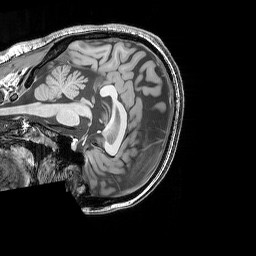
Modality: T1w
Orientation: sagittal
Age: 28
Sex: female
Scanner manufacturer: siemens
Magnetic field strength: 3 T
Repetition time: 1.9 s
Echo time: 0.00444 s